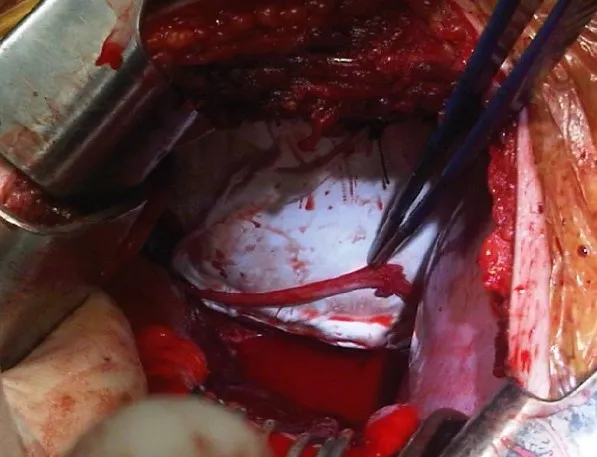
Goretex. patch repair of ruptured right pericardium. The phrenic nerve is seen.
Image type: medical_photograph (other_medical_photograph)